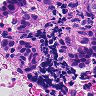
Metastatic tissue present: yes